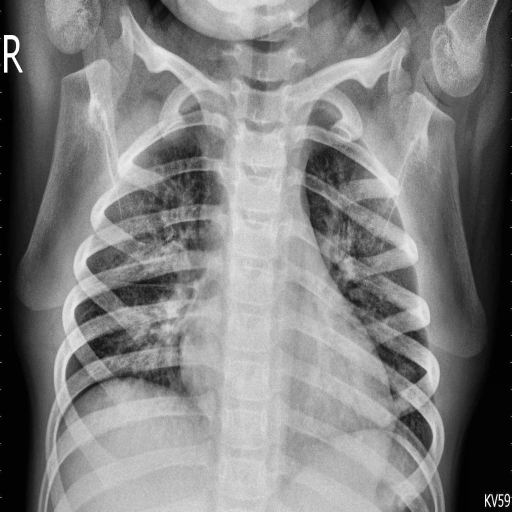
Finding: PNEUMONIA